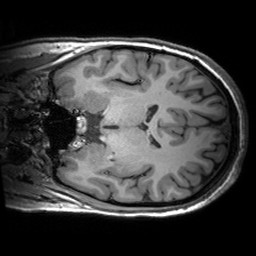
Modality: T1w
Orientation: coronal
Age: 27
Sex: female
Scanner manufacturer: siemens
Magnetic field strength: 3 T
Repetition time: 2.53 s
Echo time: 0.00299 s